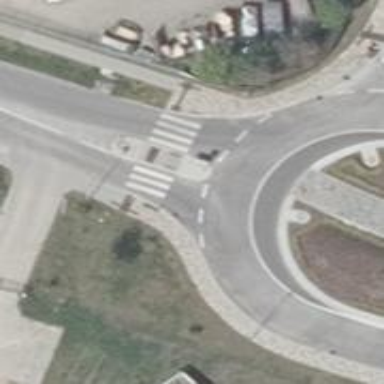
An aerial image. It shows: Marked zebra crossing with pedestrian island.